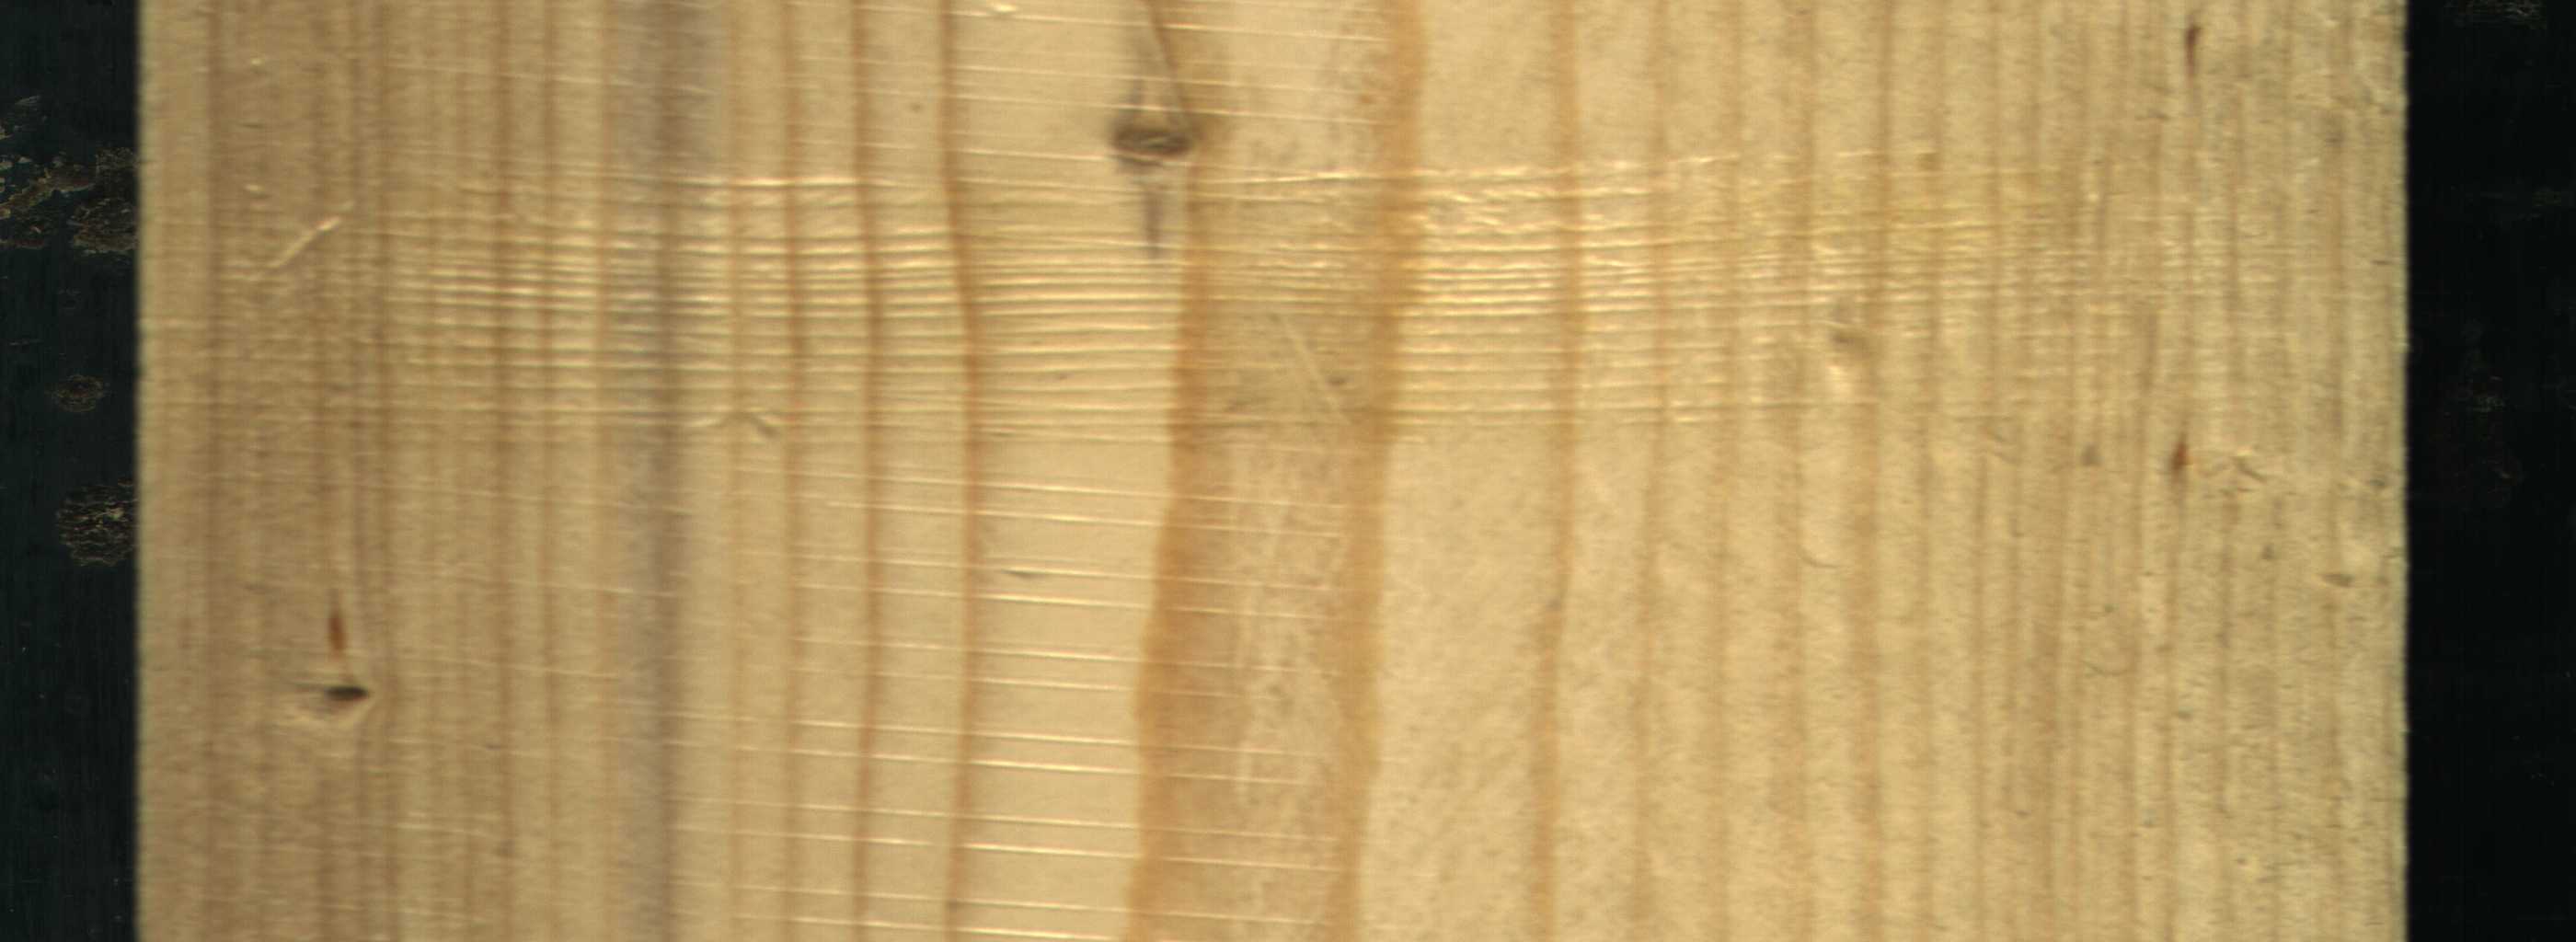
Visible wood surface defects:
Dead_Knot
Live_Knot